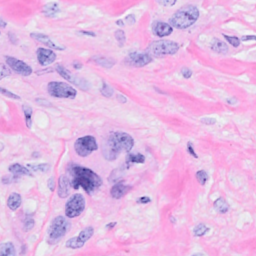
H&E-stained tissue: Breast